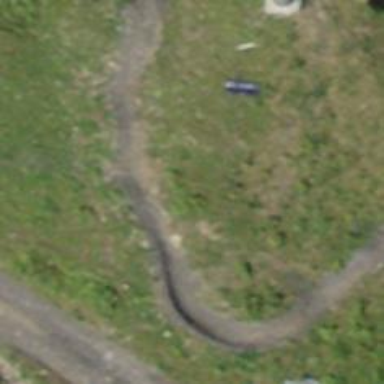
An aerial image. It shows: Pylon used for aerialway.